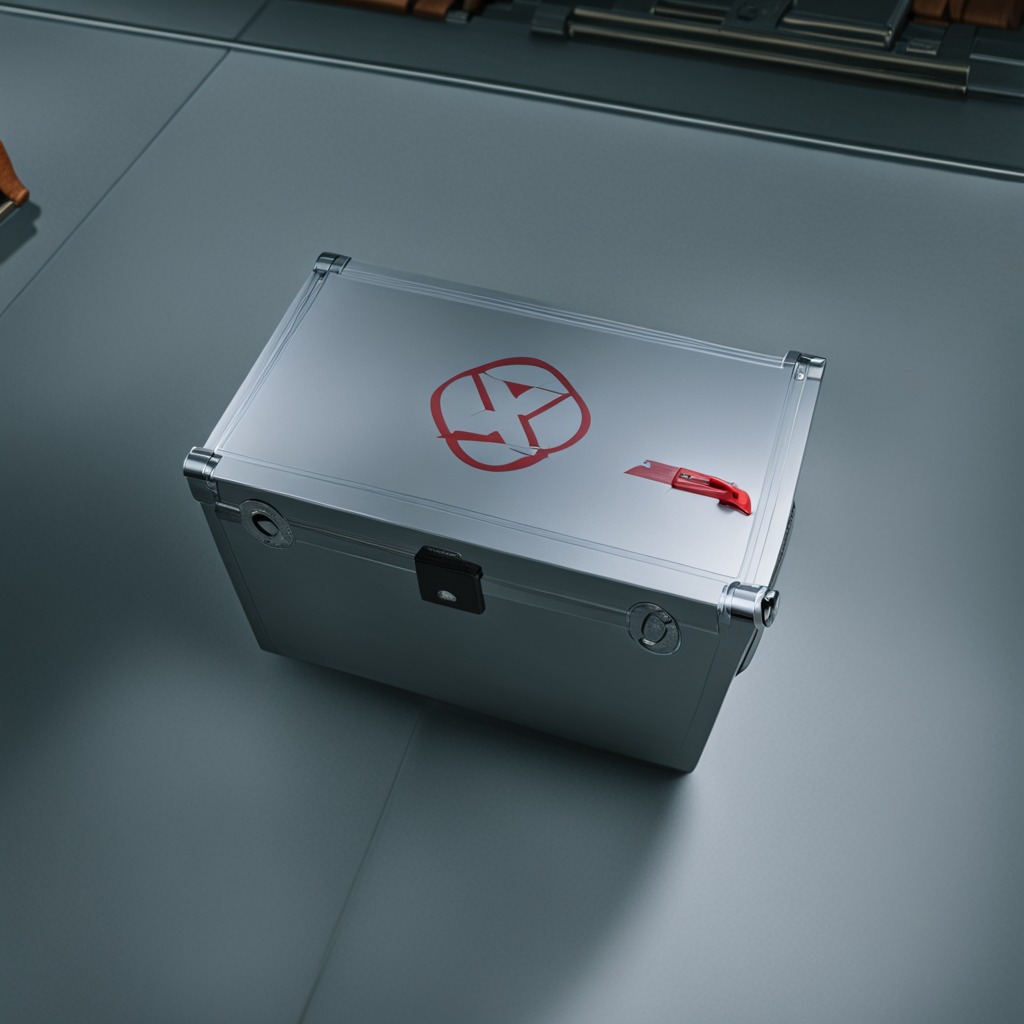
A utility knife is lying on the toolbox surface in an airplane hangar workshop 8K.